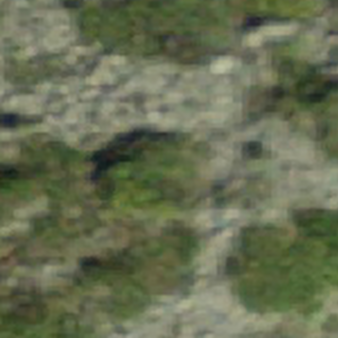
Label: other